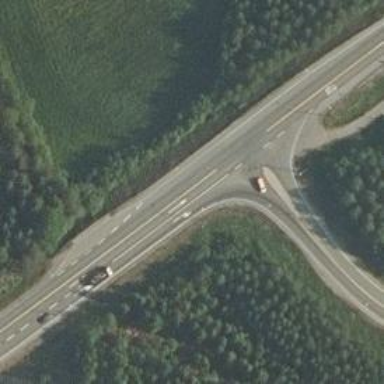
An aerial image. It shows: Asphalt trunk highway.